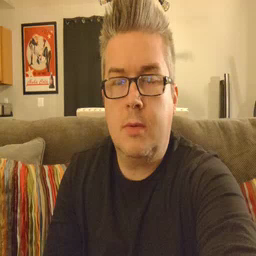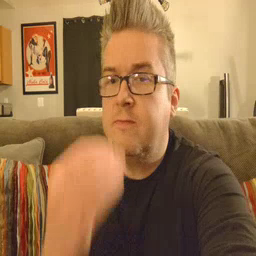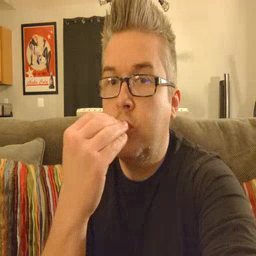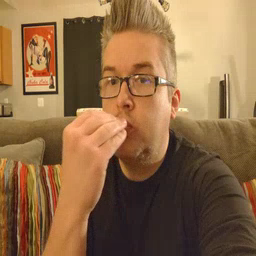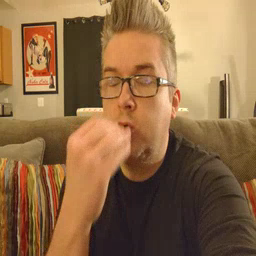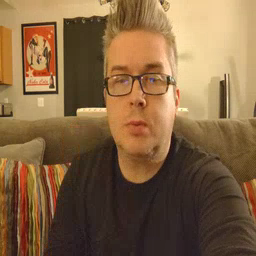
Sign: food